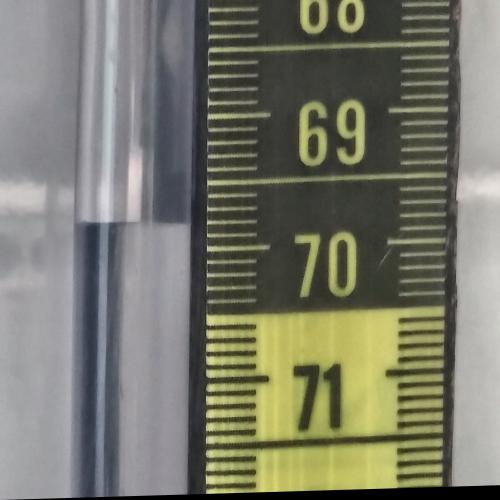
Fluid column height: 69.8 cm